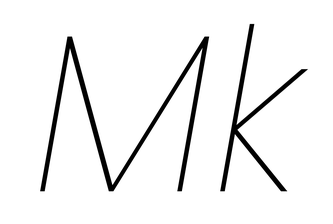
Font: Poppins-ThinItalic